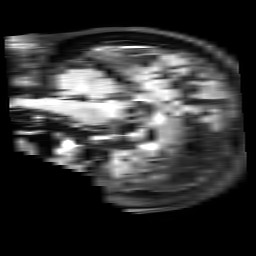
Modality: FLAIR
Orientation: sagittal
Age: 65
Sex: female
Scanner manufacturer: philips
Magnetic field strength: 3 T
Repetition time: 11 s
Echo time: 0.125 s